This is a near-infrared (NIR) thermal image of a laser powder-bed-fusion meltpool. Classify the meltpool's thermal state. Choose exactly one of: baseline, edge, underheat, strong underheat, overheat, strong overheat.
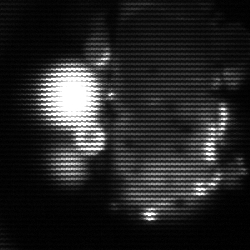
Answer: strong underheat